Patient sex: F
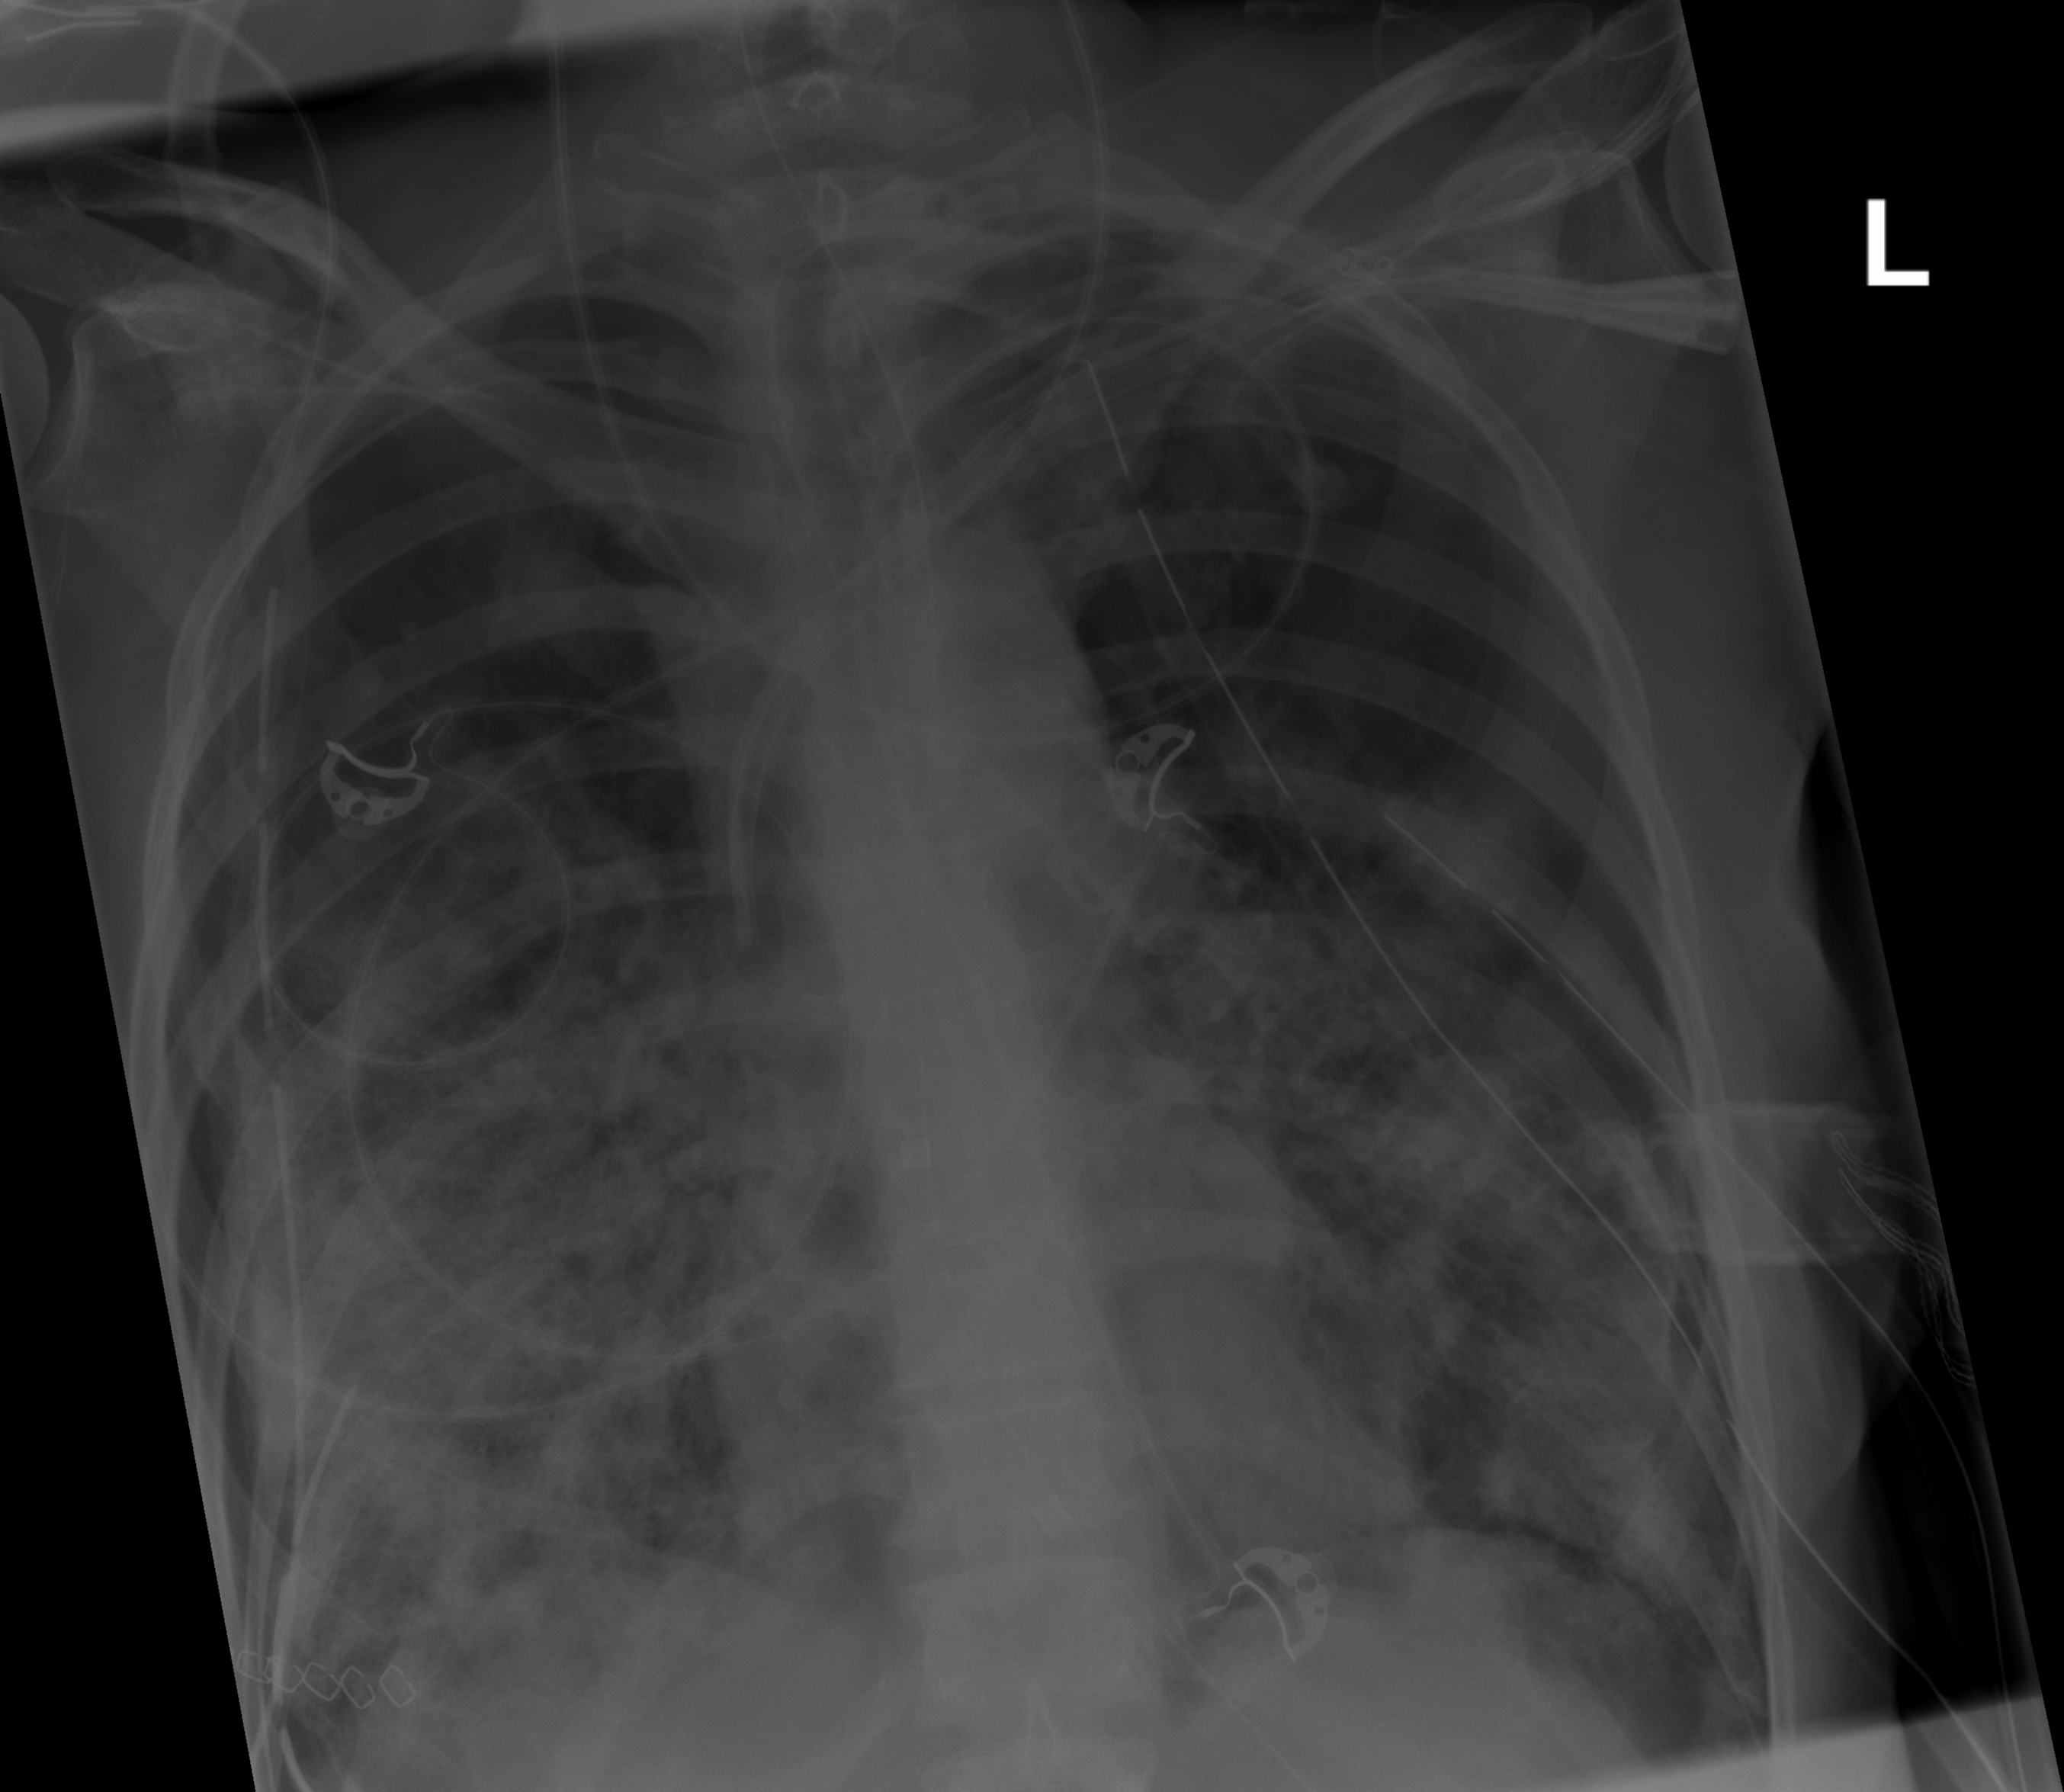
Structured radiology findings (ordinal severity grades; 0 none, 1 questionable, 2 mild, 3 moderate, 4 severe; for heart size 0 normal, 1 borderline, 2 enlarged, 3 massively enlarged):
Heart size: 0
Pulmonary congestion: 0
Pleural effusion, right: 0
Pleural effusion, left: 0
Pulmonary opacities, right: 3
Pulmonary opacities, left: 3
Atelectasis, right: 3
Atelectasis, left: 3